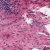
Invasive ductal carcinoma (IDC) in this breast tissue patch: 0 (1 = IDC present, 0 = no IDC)